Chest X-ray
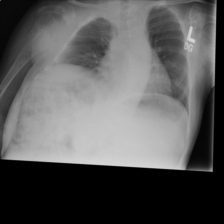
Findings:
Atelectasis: negative
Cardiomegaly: negative
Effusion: negative
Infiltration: negative
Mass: negative
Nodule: negative
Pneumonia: negative
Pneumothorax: negative
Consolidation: negative
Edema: negative
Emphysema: negative
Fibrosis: negative
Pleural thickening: negative
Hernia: negative